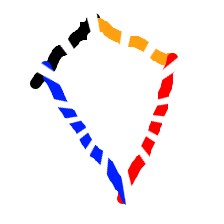
Shape: kite